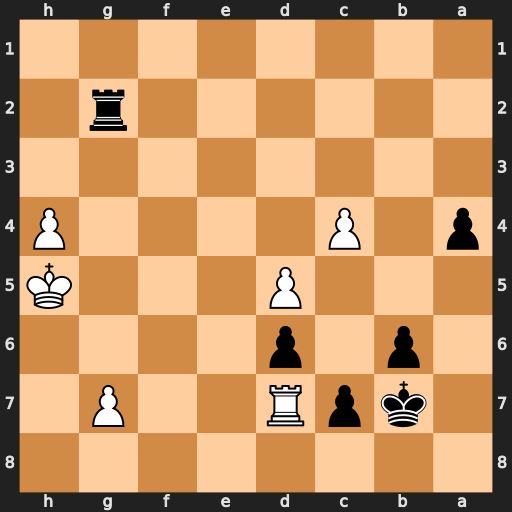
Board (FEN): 8/1kpR2P1/1p1p4/3P3K/p1P4P/8/6r1/8
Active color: b
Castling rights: -
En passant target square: -
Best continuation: a3 Rf7 a2 Rf1 Rxg7 Ra1 Rg2